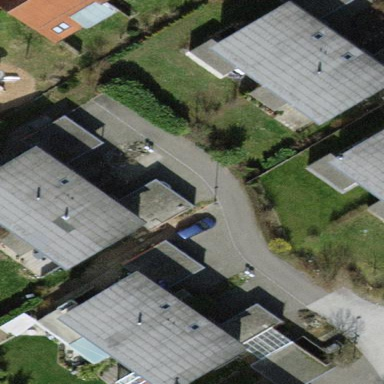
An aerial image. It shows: Semidetached house.